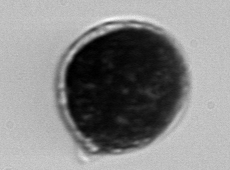
Label: Gonyaulax